Question: I have several graphs to be plotted over each other, and I need them to share an x axis of time, but have different Y-Axes... To do this, I know I have to create a new plot space for the 2nd through n-th graph, and add those plot spaces to the graph:
Here is a snippet from my "Add a new graph to the diagram" function
'''
BOOL isNew=FALSE;
CPTXYPlotSpace *defaultPlotSpace = (CPTXYPlotSpace *)graph.defaultPlotSpace;
CPTXYPlotSpace *plotSpace=nil;
if([g_Data count]==1){
plotSpace = (CPTXYPlotSpace *)graph.defaultPlotSpace;
NSLog(@"Reuse existing plot space");
}
else
{
NSLog(@"New plot space");
plotSpace = [[CPTXYPlotSpace alloc] init];
isNew=TRUE;
}
[dataDictionary setObject:plotSpace forKey:@"plotspace"];
float xSize=[mainGraphView bounds].size.width;
float ySize=[mainGraphView bounds].size.height;
float XRatio=(xSize-50.0)/xSize;
float YRatio=(ySize-50.0)/ySize;
NSDecimalNumber *plotWidth=[x_max decimalNumberBySubtracting:x_min];
plotWidth=[plotWidth decimalNumberByDividingBy:[NSDecimalNumber decimalNumberWithString:[NSString stringWithFormat:@"%0.2f",XRatio]]];
NSDecimalNumber *plotX=[x_min decimalNumberBySubtracting:[plotWidth decimalNumberBySubtracting:[x_max decimalNumberBySubtracting:x_min]]];
NSDecimalNumber *plotHeight=[y_max decimalNumberBySubtracting:y_min];
plotHeight=[plotHeight decimalNumberByDividingBy:[NSDecimalNumber decimalNumberWithString:[NSString stringWithFormat:@"%0.2f",YRatio]]];
NSDecimalNumber *plotY=[y_min decimalNumberBySubtracting:[plotHeight decimalNumberBySubtracting:[y_max decimalNumberBySubtracting:y_min]]];
NSLog(@"%@: XRange: Original: %@ x %0.2f becomes %@",identifier,[x_max decimalNumberBySubtracting:x_min],XRatio,plotWidth);
NSLog(@"%@: YRange: %@-%@ is %@ x %0.2f becomes %@",identifier,y_min,y_max,[y_max decimalNumberBySubtracting:y_min],YRatio,plotHeight);
if(isNew){
plotSpace.xRange = defaultPlotSpace.xRange;
}
else
{
plotSpace.xRange = [CPTPlotRange plotRangeWithLocation:[plotX decimalValue] length:[plotWidth decimalValue]];
}
plotSpace.yRange = [CPTPlotRange plotRangeWithLocation:[plotY decimalValue]
length:[plotHeight decimalValue]];
NSLog(@"**********YPLOT IS FROM %@ len %@",plotY,plotHeight );
plotSpace.allowsUserInteraction=TRUE;
if(isNew)[graph addPlotSpace:plotSpace];
CPTScatterPlot *newPlot = [[CPTScatterPlot alloc] initWithFrame:graph.bounds];
newPlot.identifier = identifier;
newPlot.dataSource = self;
CPTMutableLineStyle *lineStyle = [newPlot.dataLineStyle mutableCopy];
lineStyle.lineWidth = 2.0;
lineStyle.lineColor = graphColor;
newPlot.dataLineStyle = lineStyle;
[g_Plots addObject:newPlot];
[graph addPlot:newPlot toPlotSpace:plotSpace];
NSLog(@"Adding plot to graph system");
[graph addPlot:newPlot];
and my log:
2013-10-28 15:24:35.166 BodyMetrics[2234:303] -------[NEW PLOT FOR Pulse (bpm)]-----------------------------------------------------------
2013-10-28 15:24:35.169 BodyMetrics[2234:303] 85 rows for data: BM_Measure measuredate measuretype = 'Heart Pulse'
2013-10-28 15:24:35.173 BodyMetrics[2234:303] The size of the arrays for x and y are: 85;85
2013-10-28 15:24:35.173 BodyMetrics[2234:303] XMIN: <PHONE> XMAX: <PHONE>
2013-10-28 15:24:35.173 BodyMetrics[2234:303] YMIN: 43 YMAX: 154
2013-10-28 15:24:35.173 BodyMetrics[2234:303] Reuse existing plot space
2013-10-28 15:24:35.174 BodyMetrics[2234:303] Pulse (bpm): XRange: Original: <PHONE> x 0.95 becomes <PHONE>.36842105263157894736842105263157
2013-10-28 15:24:35.174 BodyMetrics[2234:303] Pulse (bpm): YRange: 43-154 is 111 x 0.90 becomes 123.333333333333333333333333333333333333
2013-10-28 15:24:35.174 BodyMetrics[2234:303] **********YPLOT IS FROM 30.666666666666666666666666666666666667 len 123.333333333333333333333333333333333333
2013-10-28 15:24:35.175 BodyMetrics[2234:303] Adding plot to graph system
2013-10-28 15:24:35.176 BodyMetrics[2234:303] Added... 1
2013-10-28 15:24:35.176 BodyMetrics[2234:303] Configure axes
2013-10-28 15:24:35.177 BodyMetrics[2234:303] Now addign Y axes...
2013-10-28 15:24:35.177 BodyMetrics[2234:303] Creating axis for Pulse (bpm)
2013-10-28 15:24:35.177 BodyMetrics[2234:303] Reusing the existing Y Axis...
2013-10-28 15:24:35.178 BodyMetrics[2234:303] This axes is from 43 to 154 being a range of 111 so the major ticks will bat 10.3 floats away, for an interval length of 10.7766990291262135922330097087378640776
2013-10-28 15:24:35.178 BodyMetrics[2234:303] About to add the following axes: 2 (
"<<<CPTXYAxis: 0x10040ca80> bounds: {{0, 0}, {959, 515}}> with range: <<CPTPlotRange: 0x60800027cc40> {<PHONE>.6315789473684210526315789474, <PHONE>.36842105263157894736842105263157}> viewCoordinates: {0, 50} to {959, 50}>",
"<<<CPTXYAxis: 0x10040d8f0> bounds: {{0, 0}, {959, 515}}> with range: <<CPTPlotRange: 0x60800027cd00> {30.666666666666666666666666666666666667, 123.333333333333333333333333333333333333}> viewCoordinates: {50, 0} to {50, 515}>"
)
2013-10-28 15:24:35.179 BodyMetrics[2234:303] Added
2013-10-28 15:24:35.179 BodyMetrics[2234:303] -------[NEW PLOT FOR Weight (Kg)]-----------------------------------------------------------
2013-10-28 15:24:35.181 BodyMetrics[2234:303] 44 rows for data: BM_Measure measuredate measuretype = 'Weight'
2013-10-28 15:24:35.183 BodyMetrics[2234:303] The size of the arrays for x and y are: 44;44
2013-10-28 15:24:35.183 BodyMetrics[2234:303] XMIN: <PHONE> XMAX: <PHONE>
2013-10-28 15:24:35.183 BodyMetrics[2234:303] YMIN: 83.225 YMAX: 85.701
2013-10-28 15:24:35.183 BodyMetrics[2234:303] New plot space
2013-10-28 15:24:35.183 BodyMetrics[2234:303] Weight (Kg): XRange: Original: <PHONE> x 0.95 becomes <PHONE>
2013-10-28 15:24:35.184 BodyMetrics[2234:303] Weight (Kg): YRange: 83.225-85.701 is 2.476 x 0.90 becomes 2.75111111111111111111111111111111111111
2013-10-28 15:24:35.184 BodyMetrics[2234:303] **********YPLOT IS FROM 82.9498888888888888888888888888889 len 2.75111111111111111111111111111111111111
2013-10-28 15:24:35.184 BodyMetrics[2234:303] Adding plot to graph system
2013-10-28 15:24:35.184 BodyMetrics[2234:303] Added... 2
2013-10-28 15:24:35.185 BodyMetrics[2234:303] Configure axes
2013-10-28 15:24:35.185 BodyMetrics[2234:303] Now addign Y axes...
2013-10-28 15:24:35.185 BodyMetrics[2234:303] Creating axis for Pulse (bpm)
2013-10-28 15:24:35.185 BodyMetrics[2234:303] Reusing the existing Y Axis...
2013-10-28 15:24:35.185 BodyMetrics[2234:303] This axes is from 43 to 154 being a range of 111 so the major ticks will bat 10.3 floats away, for an interval length of 10.7766990291262135922330097087378640776
2013-10-28 15:24:35.186 BodyMetrics[2234:303] Creating axis for Weight (Kg)
2013-10-28 15:24:35.186 BodyMetrics[2234:303] Adding a new Y axis...
2013-10-28 15:24:35.186 BodyMetrics[2234:303] This axes is from 83.225 to 85.701 being a range of 2.476 so the major ticks will bat 10.3 floats away, for an interval length of 0.240388349514563106796116504854368932038
2013-10-28 15:24:35.187 BodyMetrics[2234:303] About to add the following axes: 2 (
"<<<CPTXYAxis: 0x10040ca80> bounds: {{0, 0}, {959, 515}}> with range: <<CPTPlotRange: 0x60800027cc40> {<PHONE>.6315789473684210526315789474, <PHONE>.36842105263157894736842105263157}> viewCoordinates: {0, 50} to {959, 50}>",
"<<<CPTXYAxis: 0x10040d8f0> bounds: {{0, 0}, {959, 515}}> with range: <<CPTPlotRange: 0x60800027cd00> {30.666666666666666666666666666666666667, 123.333333333333333333333333333333333333}> viewCoordinates: {50, 0} to {50, 515}>"
)
2013-10-28 15:24:35.187 BodyMetrics[2234:303] Added
'''
However my graphs do not scale correctly:

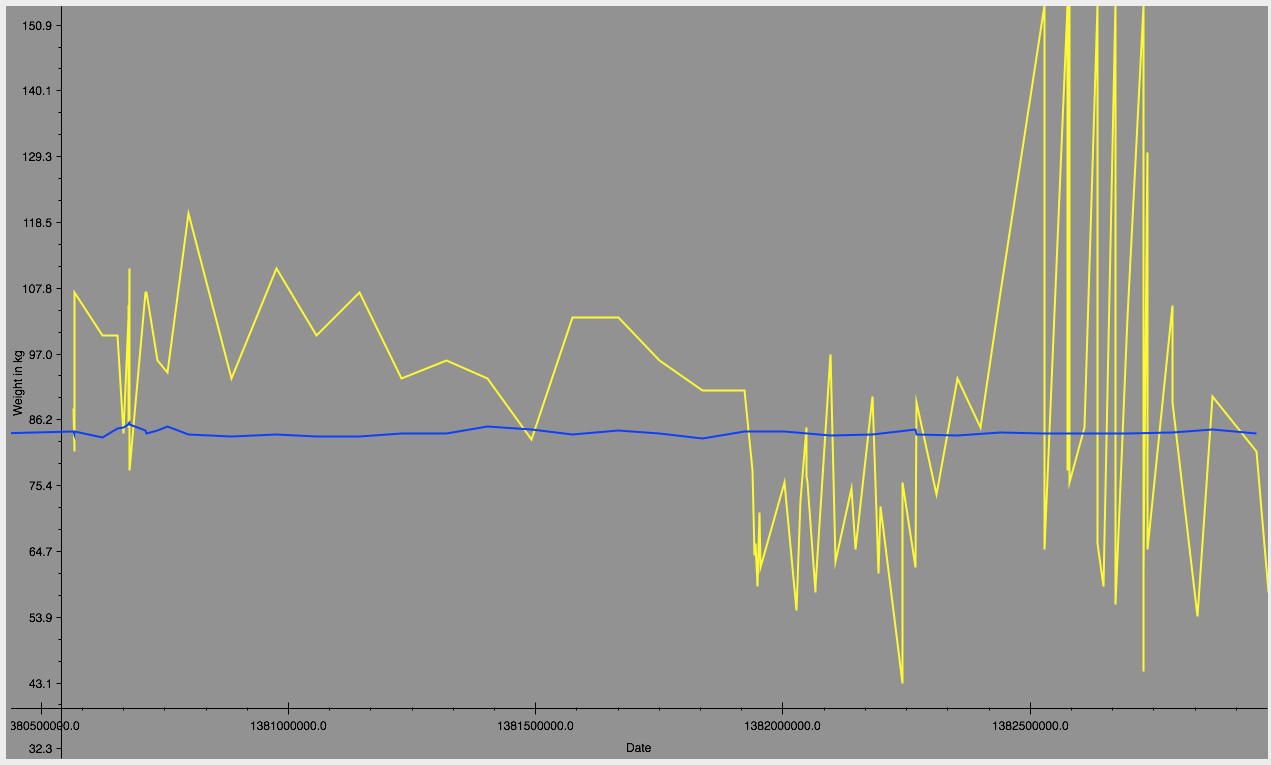
Answer: You're adding the plot to the graph twice, first with '[graph addPlot:newPlot toPlotSpace:plotSpace];' and again with '[graph addPlot:newPlot];'. The second call moves the plot back to the default plot space which is configured for the first plot.
Remove the redundant call to '-addPlot:'.